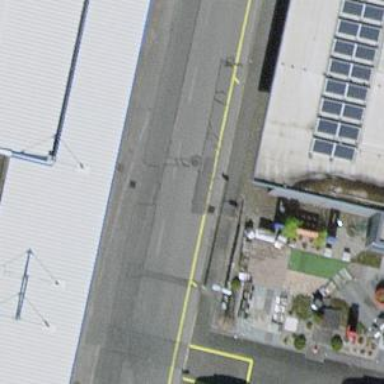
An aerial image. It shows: Bus stop with platform for public transport.